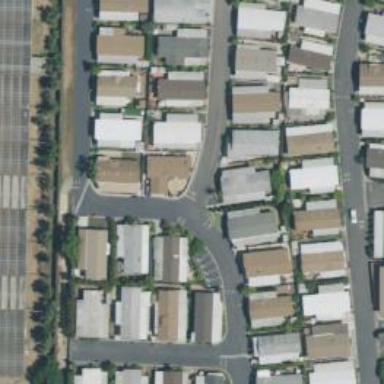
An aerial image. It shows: Living street.